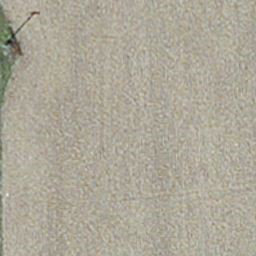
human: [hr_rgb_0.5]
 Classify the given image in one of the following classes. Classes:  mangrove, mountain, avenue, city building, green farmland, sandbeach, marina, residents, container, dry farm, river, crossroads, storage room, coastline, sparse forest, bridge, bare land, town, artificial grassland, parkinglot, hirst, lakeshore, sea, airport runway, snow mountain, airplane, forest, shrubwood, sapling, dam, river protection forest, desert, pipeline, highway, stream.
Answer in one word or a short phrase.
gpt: dry farm